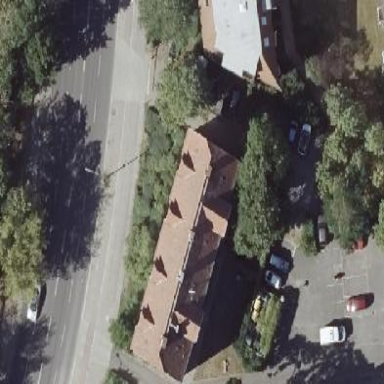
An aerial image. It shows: Half-hipped roof on apartment building.